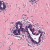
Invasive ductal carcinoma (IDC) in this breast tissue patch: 0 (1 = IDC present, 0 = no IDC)